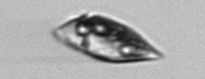
Label: Amphidinium